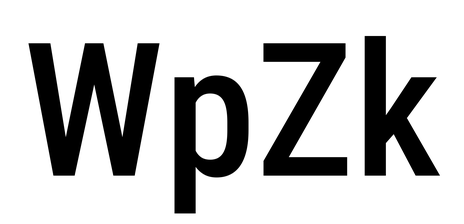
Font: Roboto_Condensed_Medium